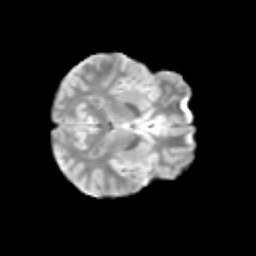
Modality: T2w
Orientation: axial
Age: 10
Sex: male
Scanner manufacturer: siemens
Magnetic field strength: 3 T
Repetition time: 3.8 s
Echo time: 0.07 s